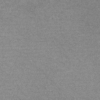
Label: dusty